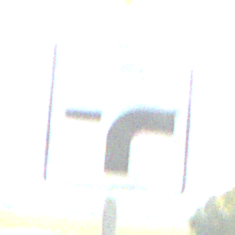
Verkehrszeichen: VerlaufVorfahrtsstrasse9
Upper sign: Vorfahrtsstrasse
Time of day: MorningAfternoon
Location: Outdoor (Suburban)
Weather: PartlyCloudy
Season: NotSpecified
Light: Natural